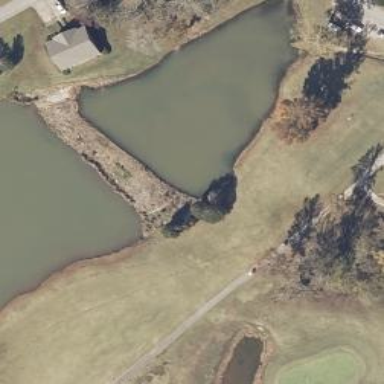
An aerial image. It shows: Water hazard on golf course. The hazard is natural water feature.